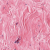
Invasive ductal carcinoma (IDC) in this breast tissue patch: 0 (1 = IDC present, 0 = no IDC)